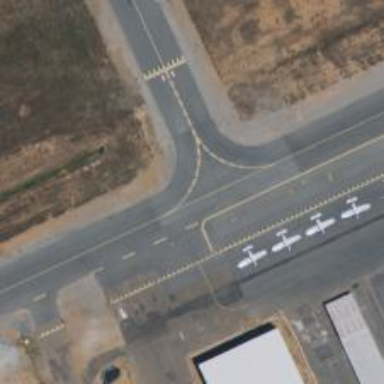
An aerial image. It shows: Image of taxiway at airport.